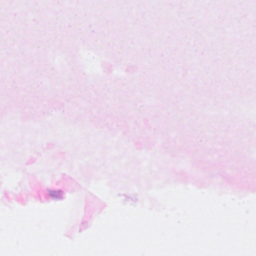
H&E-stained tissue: Breast